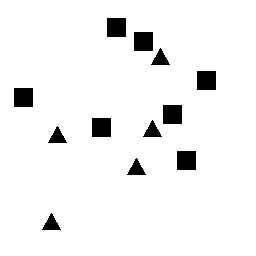
Squares: 7
Triangles: 5
Stars: 0
Total shapes: 12